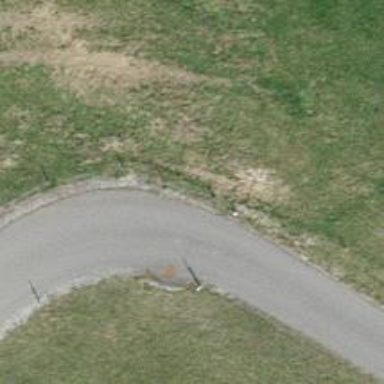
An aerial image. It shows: Unclassified road with asphalt surface.